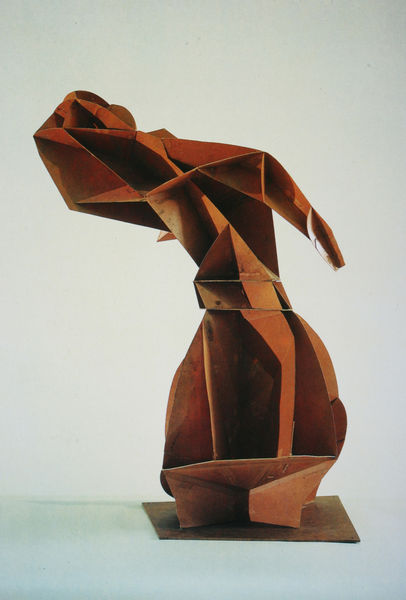
Titel: Konstruktivistischer Torso
Künstler: Naum Gabo
Standort: Berlin
Institution: Berlinische Galerie
Schlagwörter: schatten, kubismus, braun, frau, holz, rot, mensch, figur, skulptur, statue, abstrakt, plastik, dreiecke, objekt, boccioni, plasik, objek